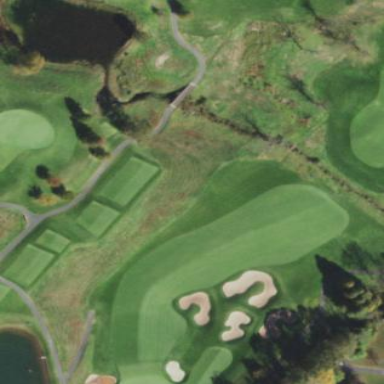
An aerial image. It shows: Rough area in golf course.